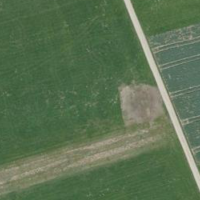
EUNIS habitat code: 52
Species observed at this site:
Eristalis tenax